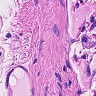
Metastatic tissue present: no